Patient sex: M
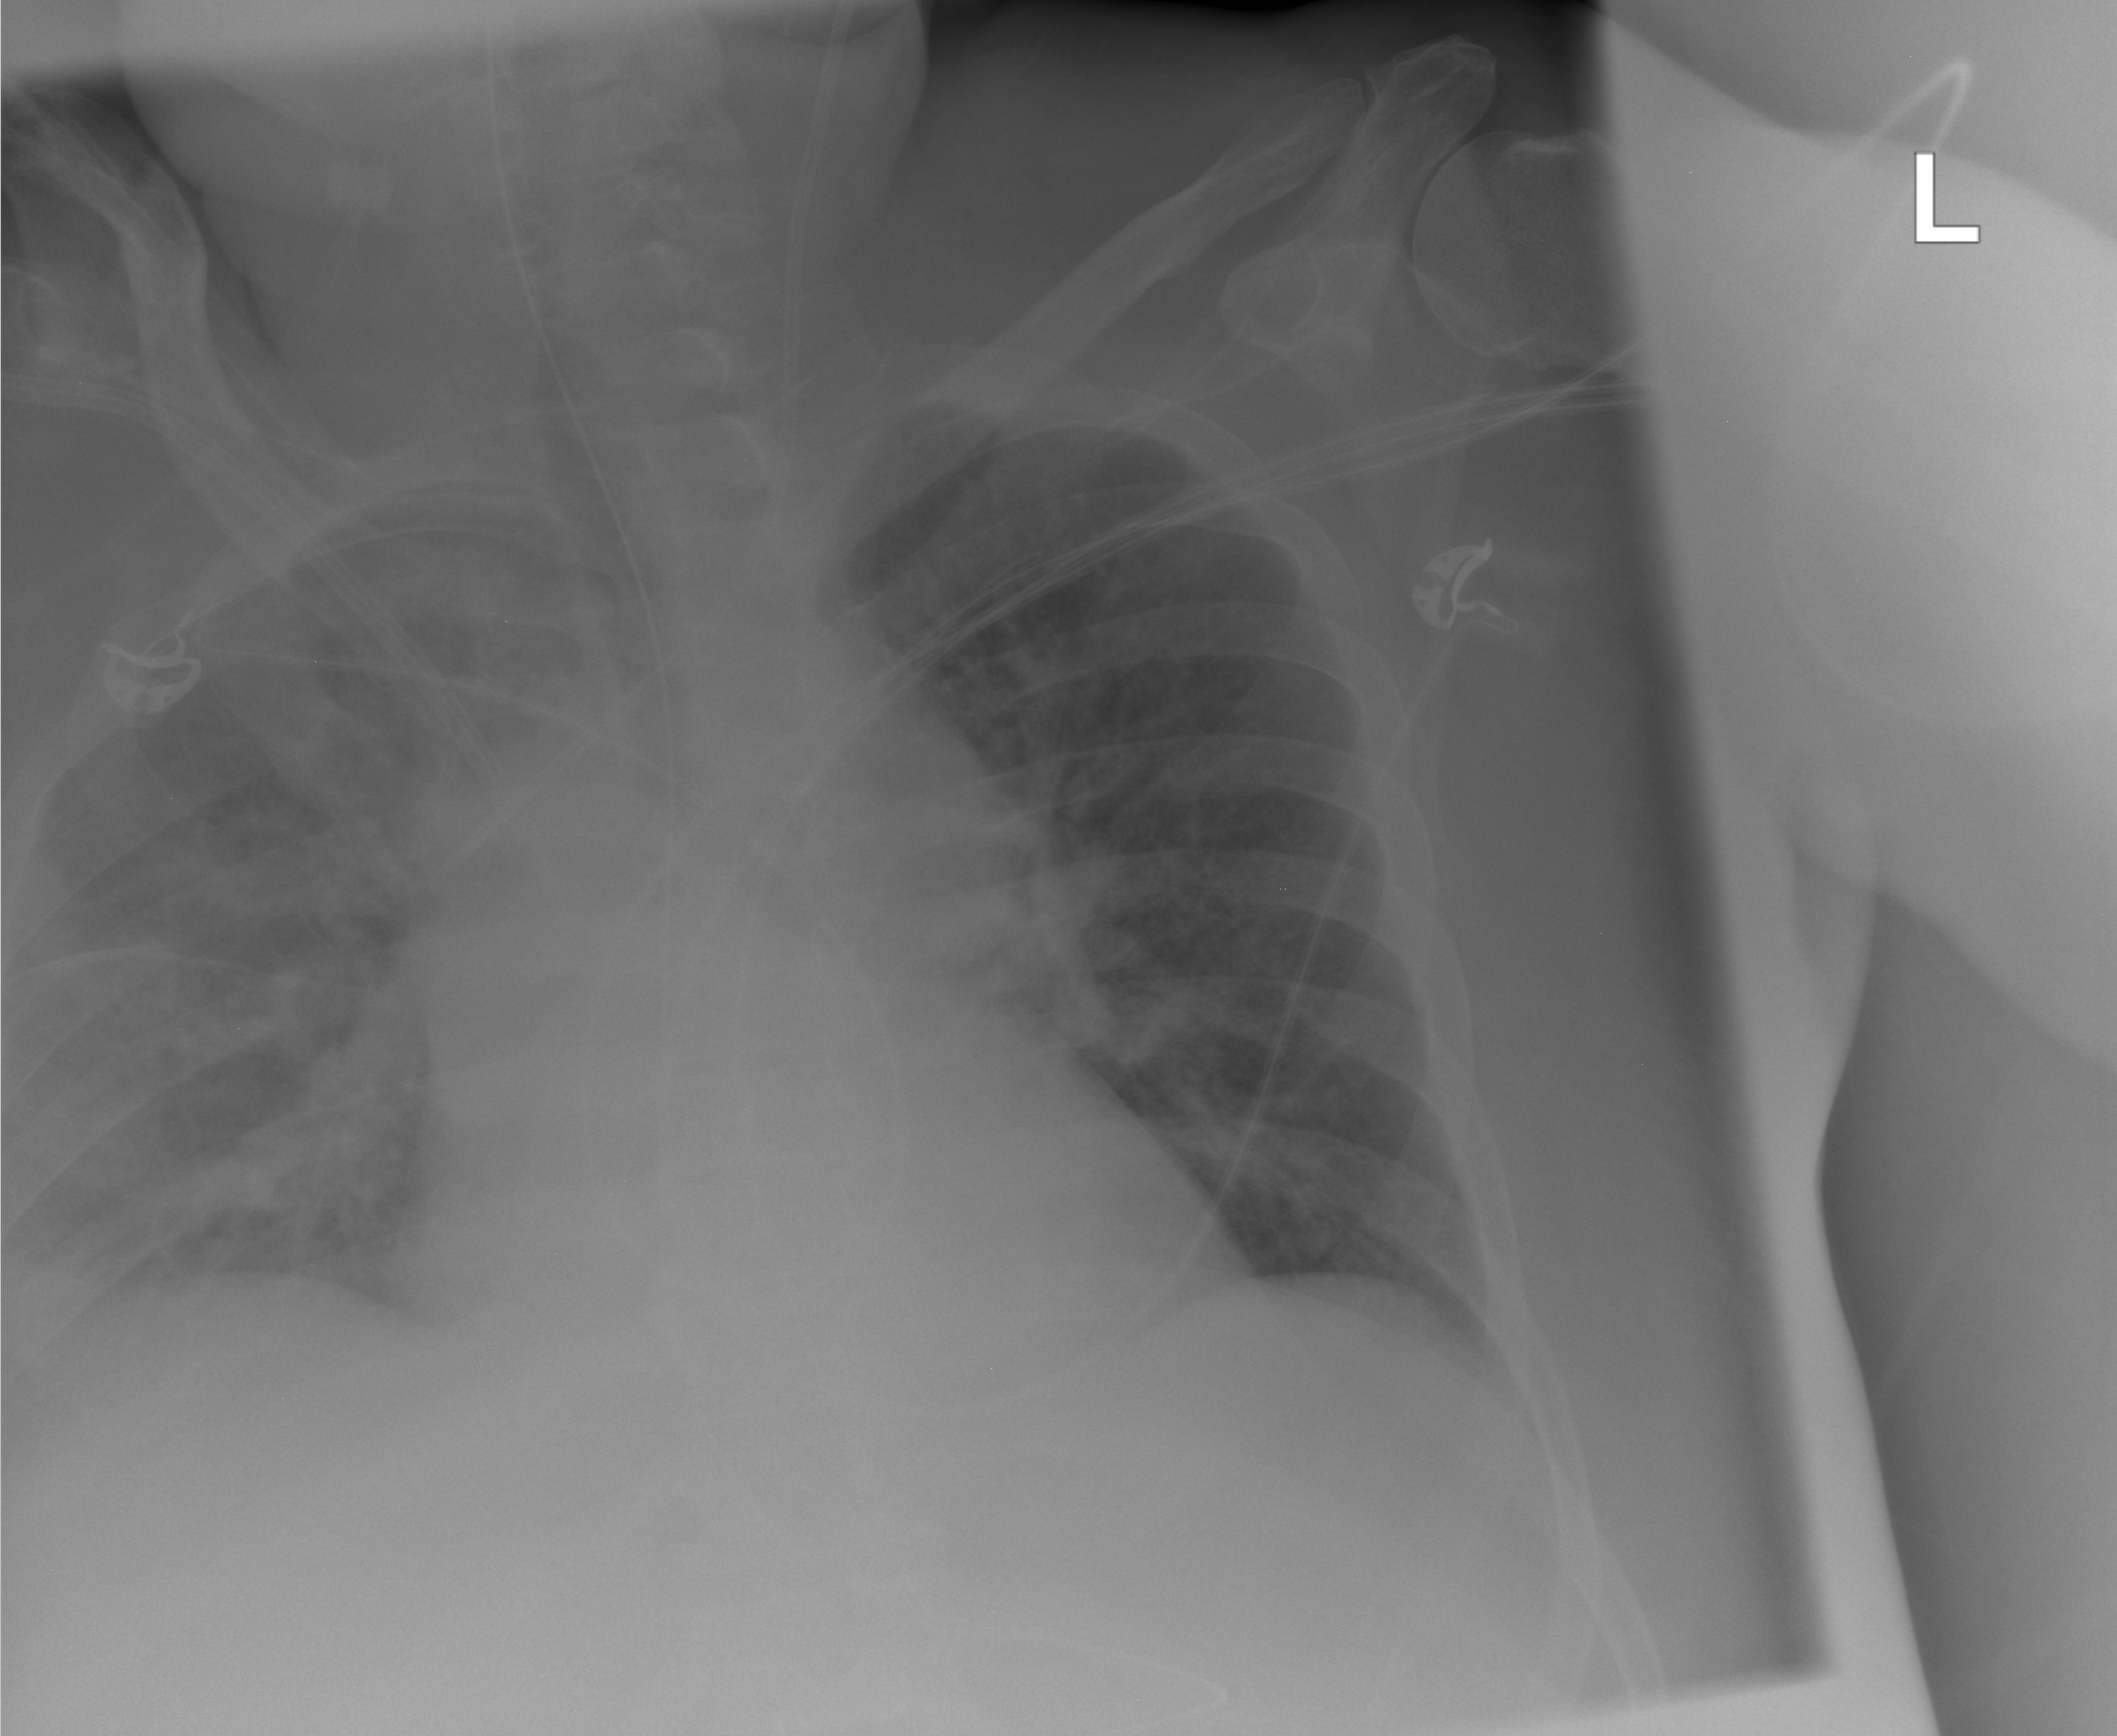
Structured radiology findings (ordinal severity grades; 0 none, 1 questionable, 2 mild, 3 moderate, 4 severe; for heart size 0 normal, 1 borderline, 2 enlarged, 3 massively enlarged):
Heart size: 1
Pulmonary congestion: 0
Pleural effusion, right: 2
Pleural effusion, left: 0
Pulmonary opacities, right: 0
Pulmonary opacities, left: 0
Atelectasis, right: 2
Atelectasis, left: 0